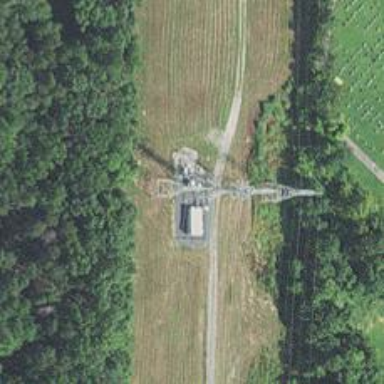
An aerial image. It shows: Mast tower used for communication.